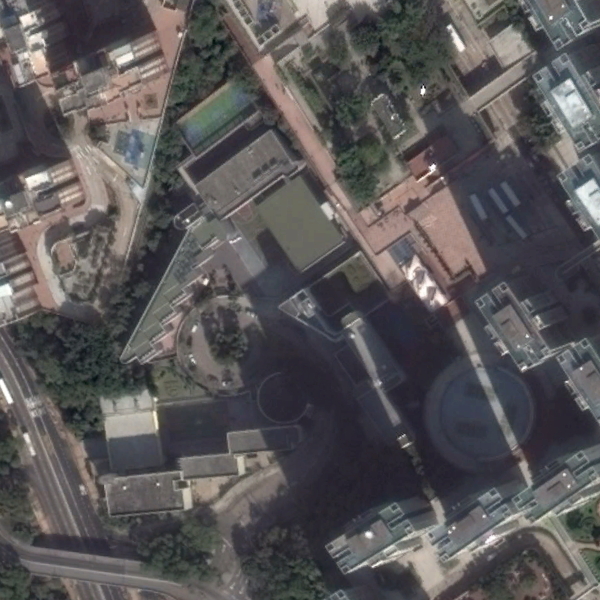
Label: School